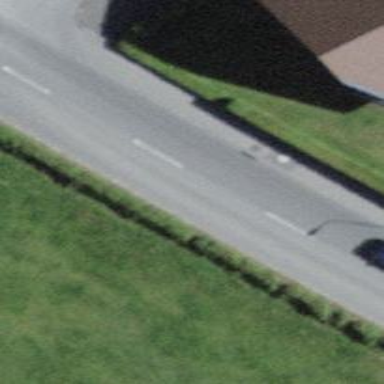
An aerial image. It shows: Hedge acting as barrier.